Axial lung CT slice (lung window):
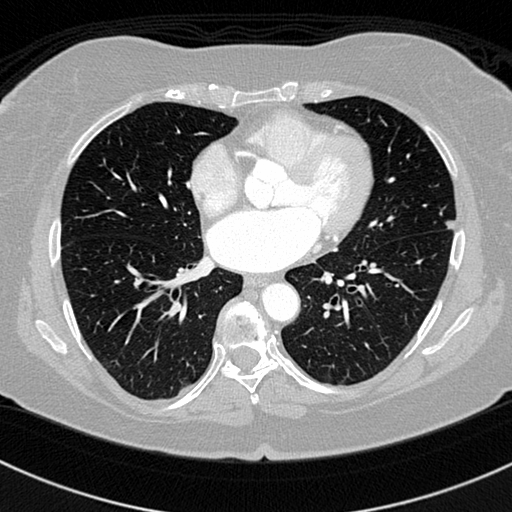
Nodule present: yes
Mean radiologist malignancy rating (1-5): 2